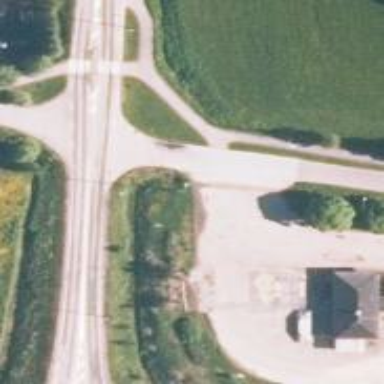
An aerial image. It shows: Asphalt cycleway.